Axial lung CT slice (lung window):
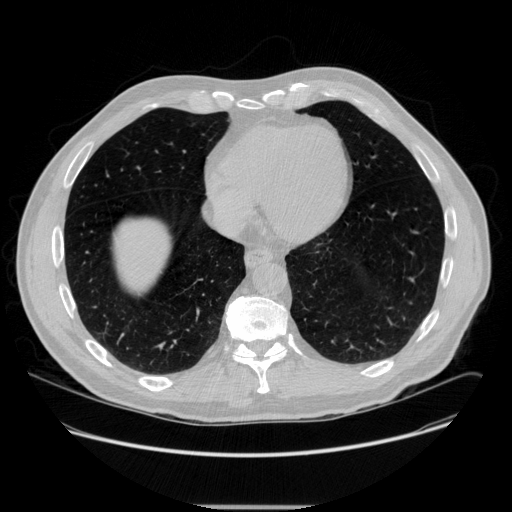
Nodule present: no